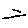
Label: line